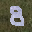
Label: 8